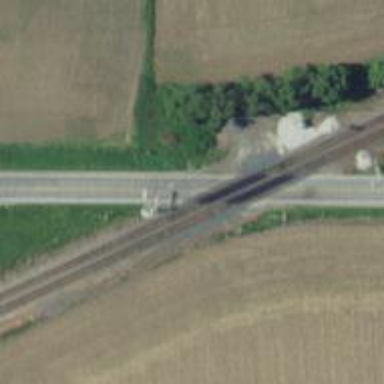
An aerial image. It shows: Railway track.